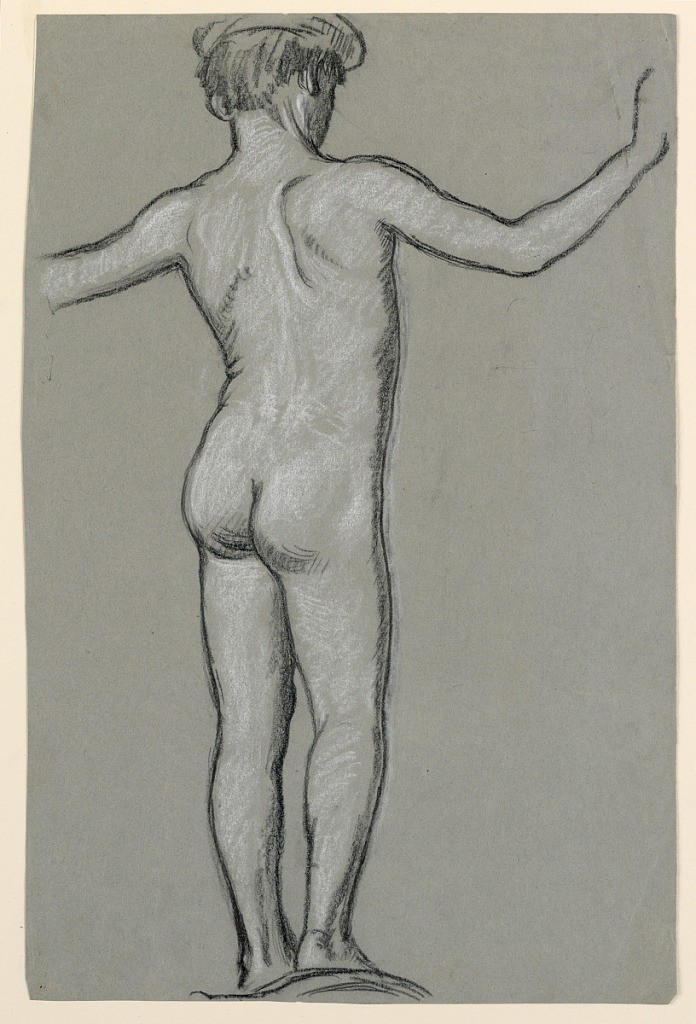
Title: figure study for a fountain design
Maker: Elihu Vedder, American, 1836 – 1923
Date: ca. 1890
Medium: black crayon, white chalk, on gray paper
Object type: Drawing
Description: Vertical rectangle. The nude figure of a boy, standing, seen from the back, turned toward the right. The arms are uplifted, the left incompletely shown.